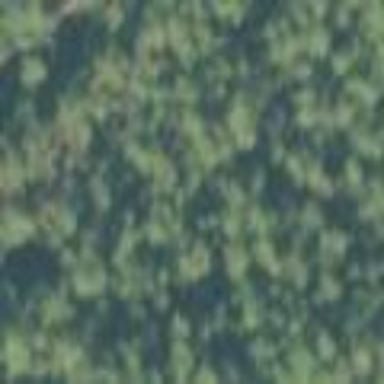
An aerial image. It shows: Mixed woodland with various types of leaves.